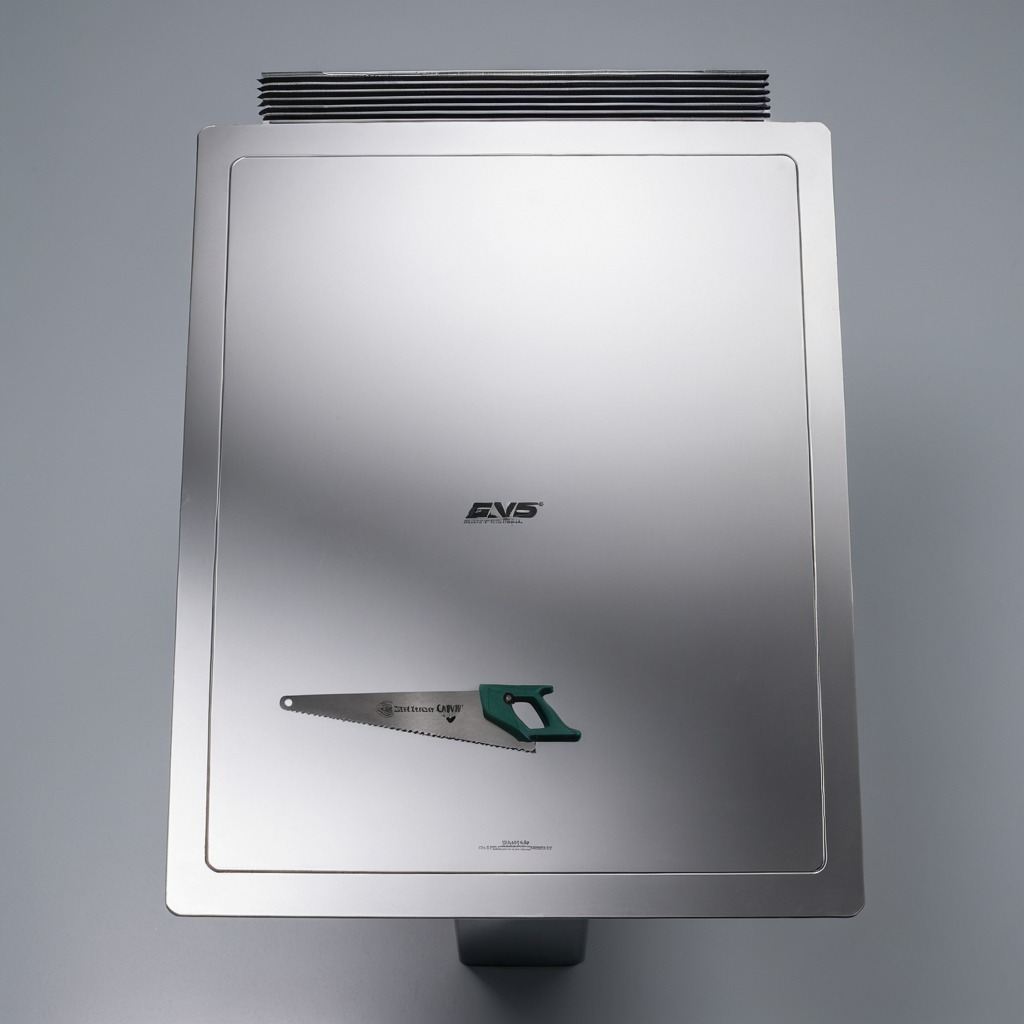
A metal saw is lying on a stainless steel table in a high-end prototyping lab.